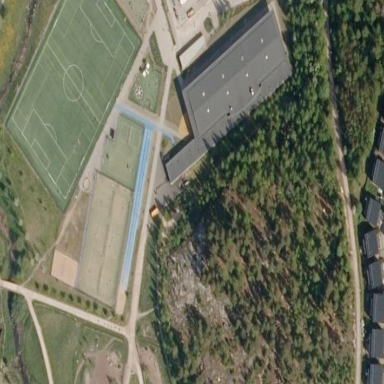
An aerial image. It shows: Sports center building.